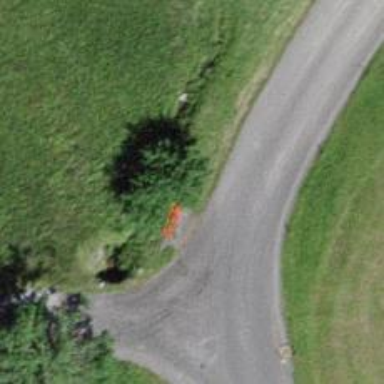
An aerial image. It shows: Red object.